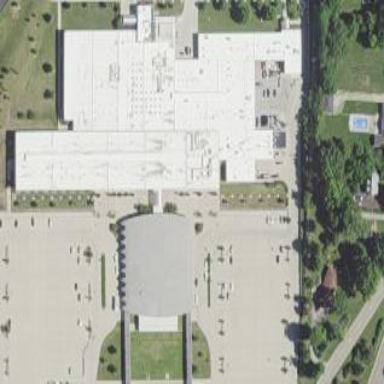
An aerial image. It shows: High school building.